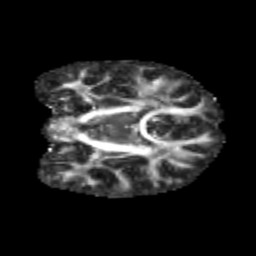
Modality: FA
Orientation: coronal
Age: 10
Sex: male
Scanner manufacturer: siemens
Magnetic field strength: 3 T
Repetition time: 3.8 s
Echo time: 0.07 s